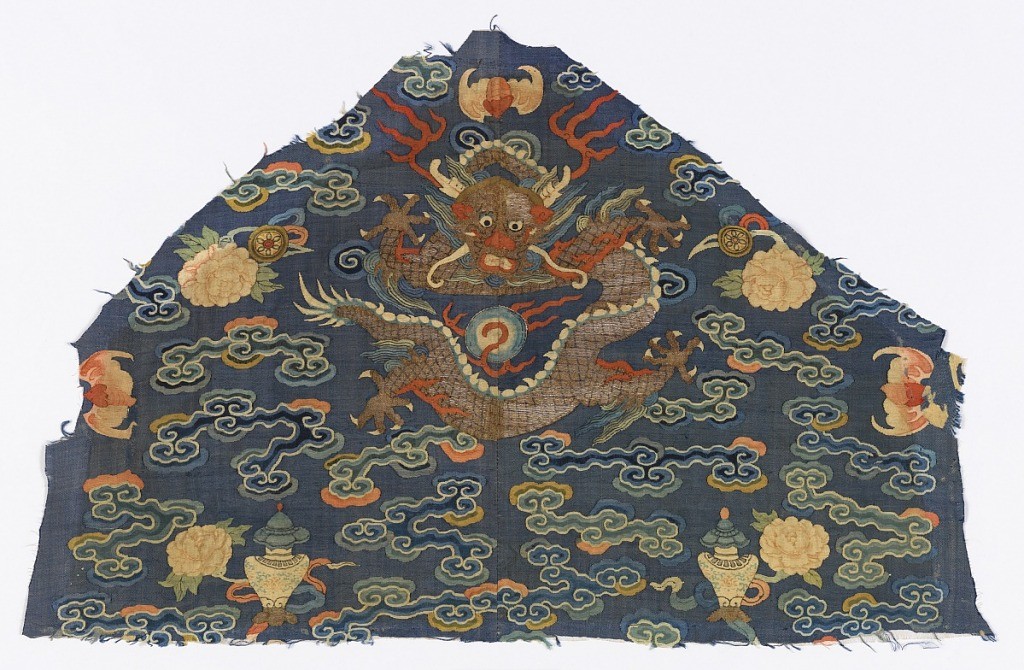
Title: Fragment
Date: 19th century
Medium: silk, metallic threads Technique: discontinuous weft patterning (tapestry or k'ossu)
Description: Fragment of silk tapestry with a five-clawed dragon in metallic gold on a blue ground. Surrounded by bats, urns, and peonies. Background has cloud bands in shades of blue, green, gold and red.